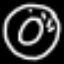
Label: donut